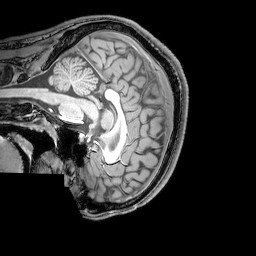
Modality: T1w
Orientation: sagittal
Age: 23
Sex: male
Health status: healthy
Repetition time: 0.081 s
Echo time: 0.037 s